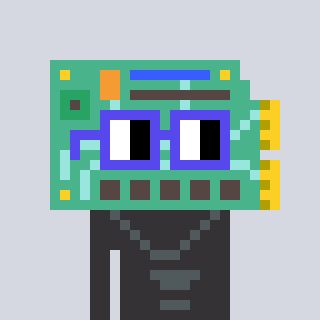
a pixel art character with square blue glasses, a chipboard-shaped head and a grayscale-colored body on a cool background